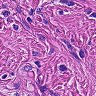
Metastatic tissue present: no